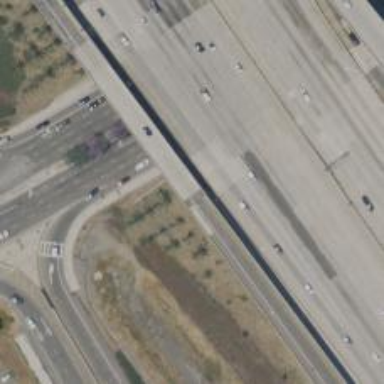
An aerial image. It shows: Bridge on motorway link.